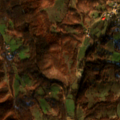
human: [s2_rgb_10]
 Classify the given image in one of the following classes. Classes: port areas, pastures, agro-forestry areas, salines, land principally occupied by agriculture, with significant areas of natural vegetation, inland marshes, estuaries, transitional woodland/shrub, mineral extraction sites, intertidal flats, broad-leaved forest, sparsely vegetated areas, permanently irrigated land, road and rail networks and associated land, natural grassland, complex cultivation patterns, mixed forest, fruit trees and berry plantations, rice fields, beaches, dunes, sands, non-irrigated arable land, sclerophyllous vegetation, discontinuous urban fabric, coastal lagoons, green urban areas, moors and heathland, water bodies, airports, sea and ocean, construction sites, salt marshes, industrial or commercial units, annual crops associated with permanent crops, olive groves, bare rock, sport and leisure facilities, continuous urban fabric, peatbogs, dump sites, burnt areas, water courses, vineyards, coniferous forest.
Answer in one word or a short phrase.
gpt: land principally occupied by agriculture, with significant areas of natural vegetation, broad-leaved forest, transitional woodland/shrub